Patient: sex F, age 60
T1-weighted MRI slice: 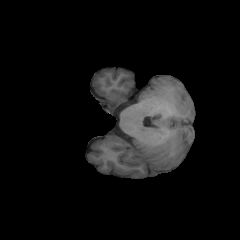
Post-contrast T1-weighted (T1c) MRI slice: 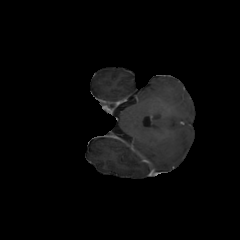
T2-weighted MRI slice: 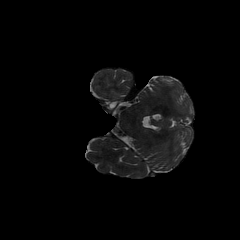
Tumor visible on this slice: no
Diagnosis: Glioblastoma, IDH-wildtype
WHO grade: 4